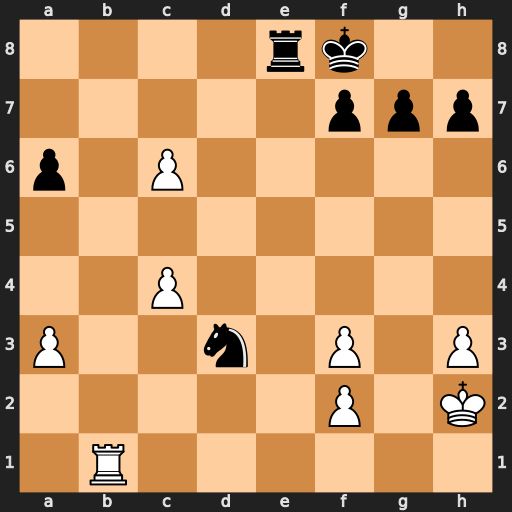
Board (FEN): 4rk2/5ppp/p1P5/8/2P5/P2n1P1P/5P1K/1R6
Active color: w
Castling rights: -
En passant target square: -
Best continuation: c7 Ke7 Rb8 Kd7 Rxe8